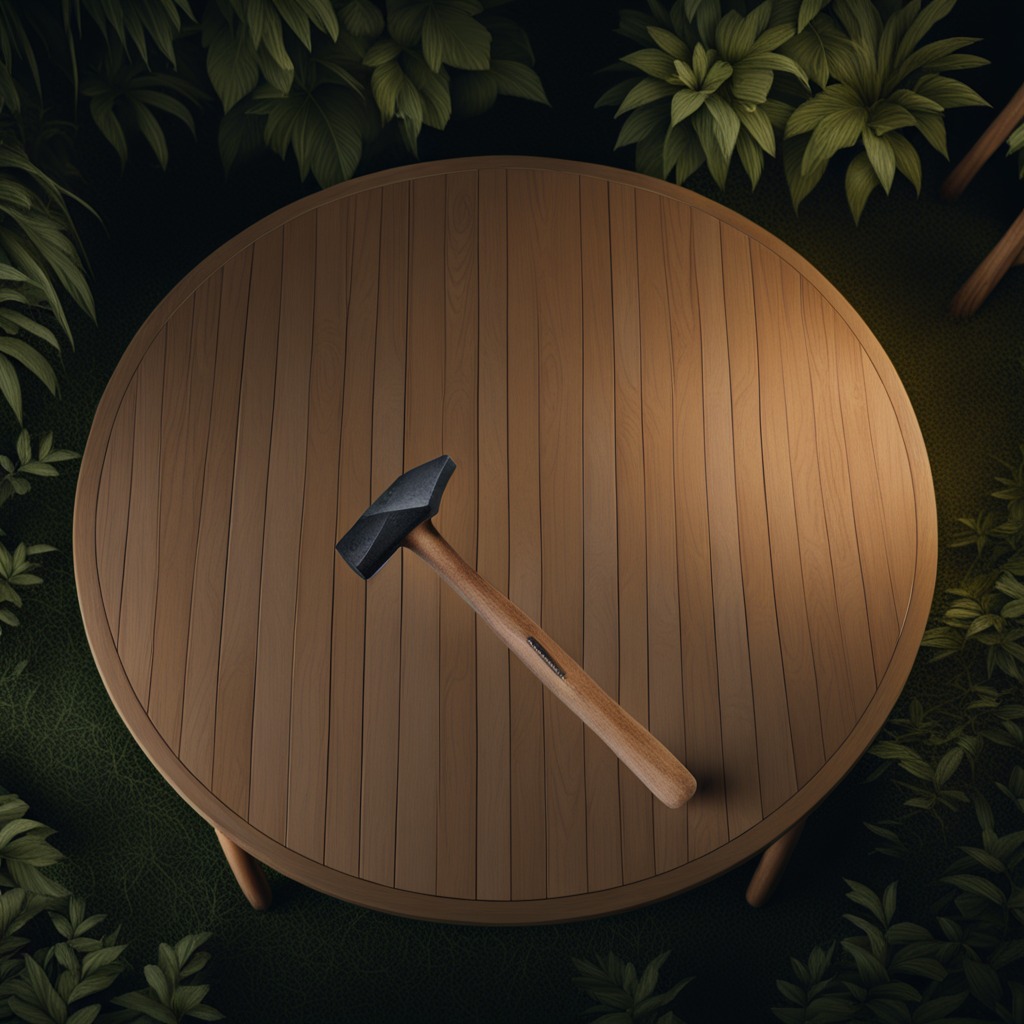
A hammer is lying on a wooden table inside a jungle field workshop tent at night.